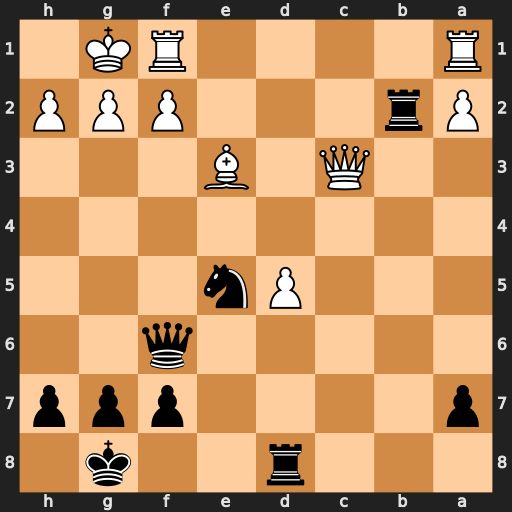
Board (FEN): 3r2k1/p4ppp/5q2/3Pn3/8/2Q1B3/Pr3PPP/R4RK1
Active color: b
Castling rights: -
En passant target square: -
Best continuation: Nf3+ gxf3 Qxc3